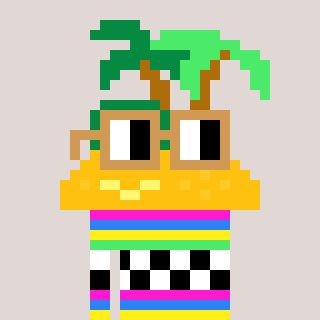
a pixel art character with square brown glasses, a island-shaped head and a purple-colored body on a warm background